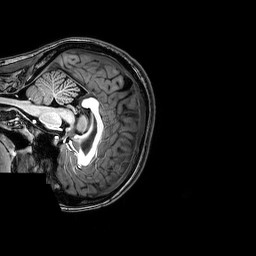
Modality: T1w
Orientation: sagittal
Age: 25
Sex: female